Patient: sex M, age 29
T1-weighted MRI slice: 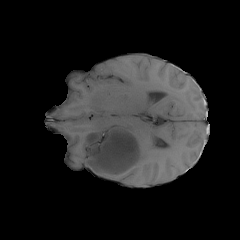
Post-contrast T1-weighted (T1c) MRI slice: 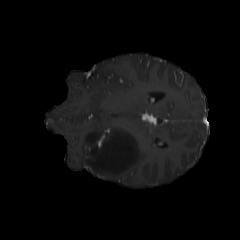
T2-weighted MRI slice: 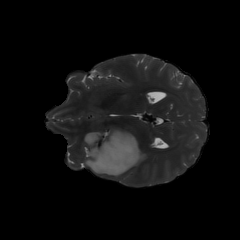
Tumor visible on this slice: yes
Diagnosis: Astrocytoma, IDH-mutant
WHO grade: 4